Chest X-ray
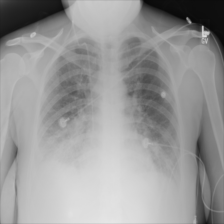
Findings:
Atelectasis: negative
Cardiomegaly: negative
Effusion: negative
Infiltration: negative
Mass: negative
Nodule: negative
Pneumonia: negative
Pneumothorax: negative
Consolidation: negative
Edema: negative
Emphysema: negative
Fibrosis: negative
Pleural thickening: negative
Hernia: negative